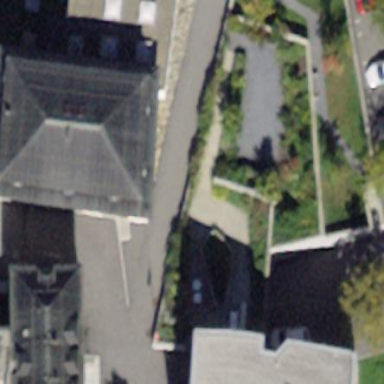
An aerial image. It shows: Office building.